Question: I'm trying to write my own controller for a USB device instead of using the SDK that comes with the product (I feel the sdk is sub-par).
So I decided to head over to Nuget and grab the HidLibrary
> PM> Install-Package hidlibrary
and I proceeded to follow the example found on <URL>.
First I went into my control panel to verify the VendorID and the ProductID

And I dropped it into my code.
Then I set a breakpoint on the line that grabs the device, but unfortunately it always comes back 'null'.
'''
using HidLibrary;
public class MyController : ApiController
{
private const int VendorId = 0x0BC7;
private const int ProductId = 0x0001;
private static HidDevice _device;
// POST api/<controller>
public string Post(CommandModel command)
{
_device = HidDevices.Enumerate(VendorId, ProductId).FirstOrDefault();
if (_device != null)
{
// getting here means the device exists
}
else
{
// ending up here means the device doesn't exist
throw new Exception("device not connected");
}
return null;
}
'''
I'm hoping it's something silly, and not some deal-breaking permissions issue regarding connecting to a USB device directly from an IIS worker.
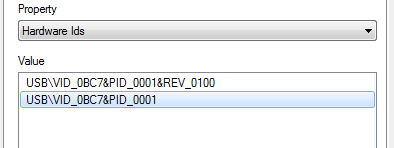
Answer: Despite your hopes to be something silly, it is not. You have some deal-breaking permission issues. If you will browse Mike O'Brien's code from GitHub of the Hid Library you will see that it calls Win32 API functions located in: kernel32.dll, setupapi.dll, user32.dll, hid.dll (<URL>.
The enumeration itself it's done through setupapi.dll functions. It browse all the installed devices and filters what it's need it.
So... I think it's a security issue to execute kernel32.dll code directly from a web-app in IIS with anonymous authentication, don't you?
If you really need to communicate with that HID (who knows maybe it's a temperature sensor, or something else) I would do a separate Windows service and the IIS hosted web app would communication through WCF with this service. This service would like a proxy.